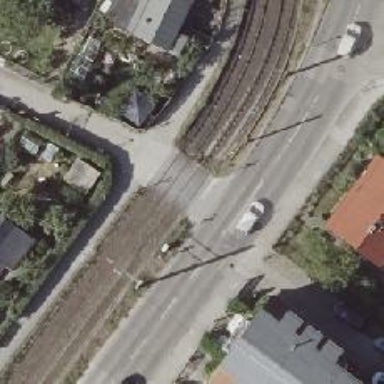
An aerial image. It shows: Asphalt road designated for service vehicles.